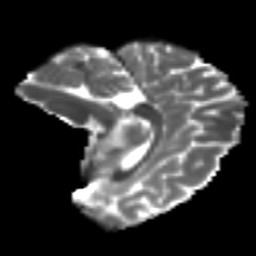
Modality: T2w
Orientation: sagittal
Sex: female
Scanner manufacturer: ge
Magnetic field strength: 3 T
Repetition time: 7 s
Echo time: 0.08 s